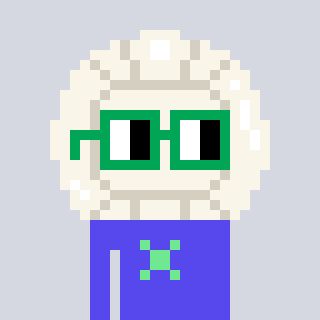
a pixel art character with square green glasses, a volleyball-shaped head and a computerblue-colored body on a cool background